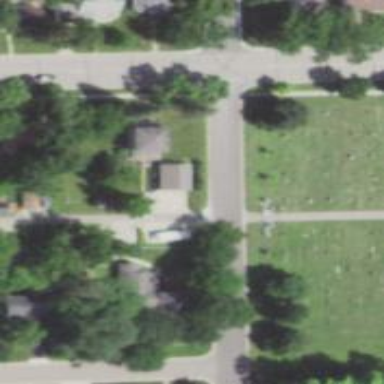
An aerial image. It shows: Alley classified as service road.